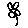
Label: flower